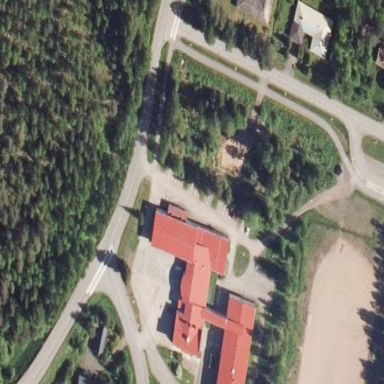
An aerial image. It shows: Secondary school building.